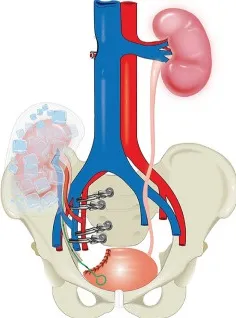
Schematic diagram of total intracorporeal laparoscopic kidney autotransplantation. (F, G) Reconstruction of the vascular system after right kidney transplantation.
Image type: radiology (ct)